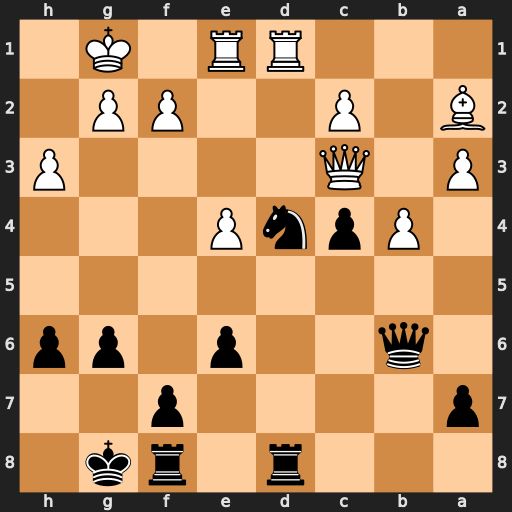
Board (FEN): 3r1rk1/p4p2/1q2p1pp/8/1PpnP3/P1Q4P/B1P2PP1/3RR1K1
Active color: b
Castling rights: -
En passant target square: -
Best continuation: Ne2+ Rxe2 Rxd1+